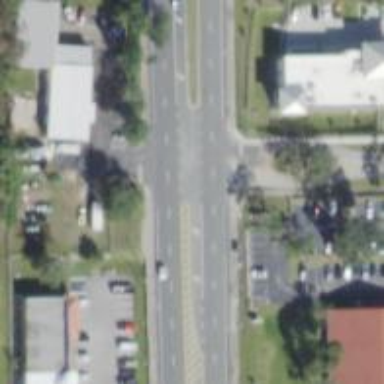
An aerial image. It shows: Road with stop sign.